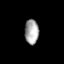
Tissue: prostate
Cell type: T cells
Senescence score: 0.6853
Nuclear area (px): 340
Mean DAPI intensity: 164.979